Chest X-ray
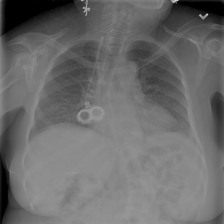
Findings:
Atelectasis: negative
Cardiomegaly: negative
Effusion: negative
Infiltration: negative
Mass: negative
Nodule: negative
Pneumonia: negative
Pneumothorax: negative
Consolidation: negative
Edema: negative
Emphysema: negative
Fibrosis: negative
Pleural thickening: negative
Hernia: negative